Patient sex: M
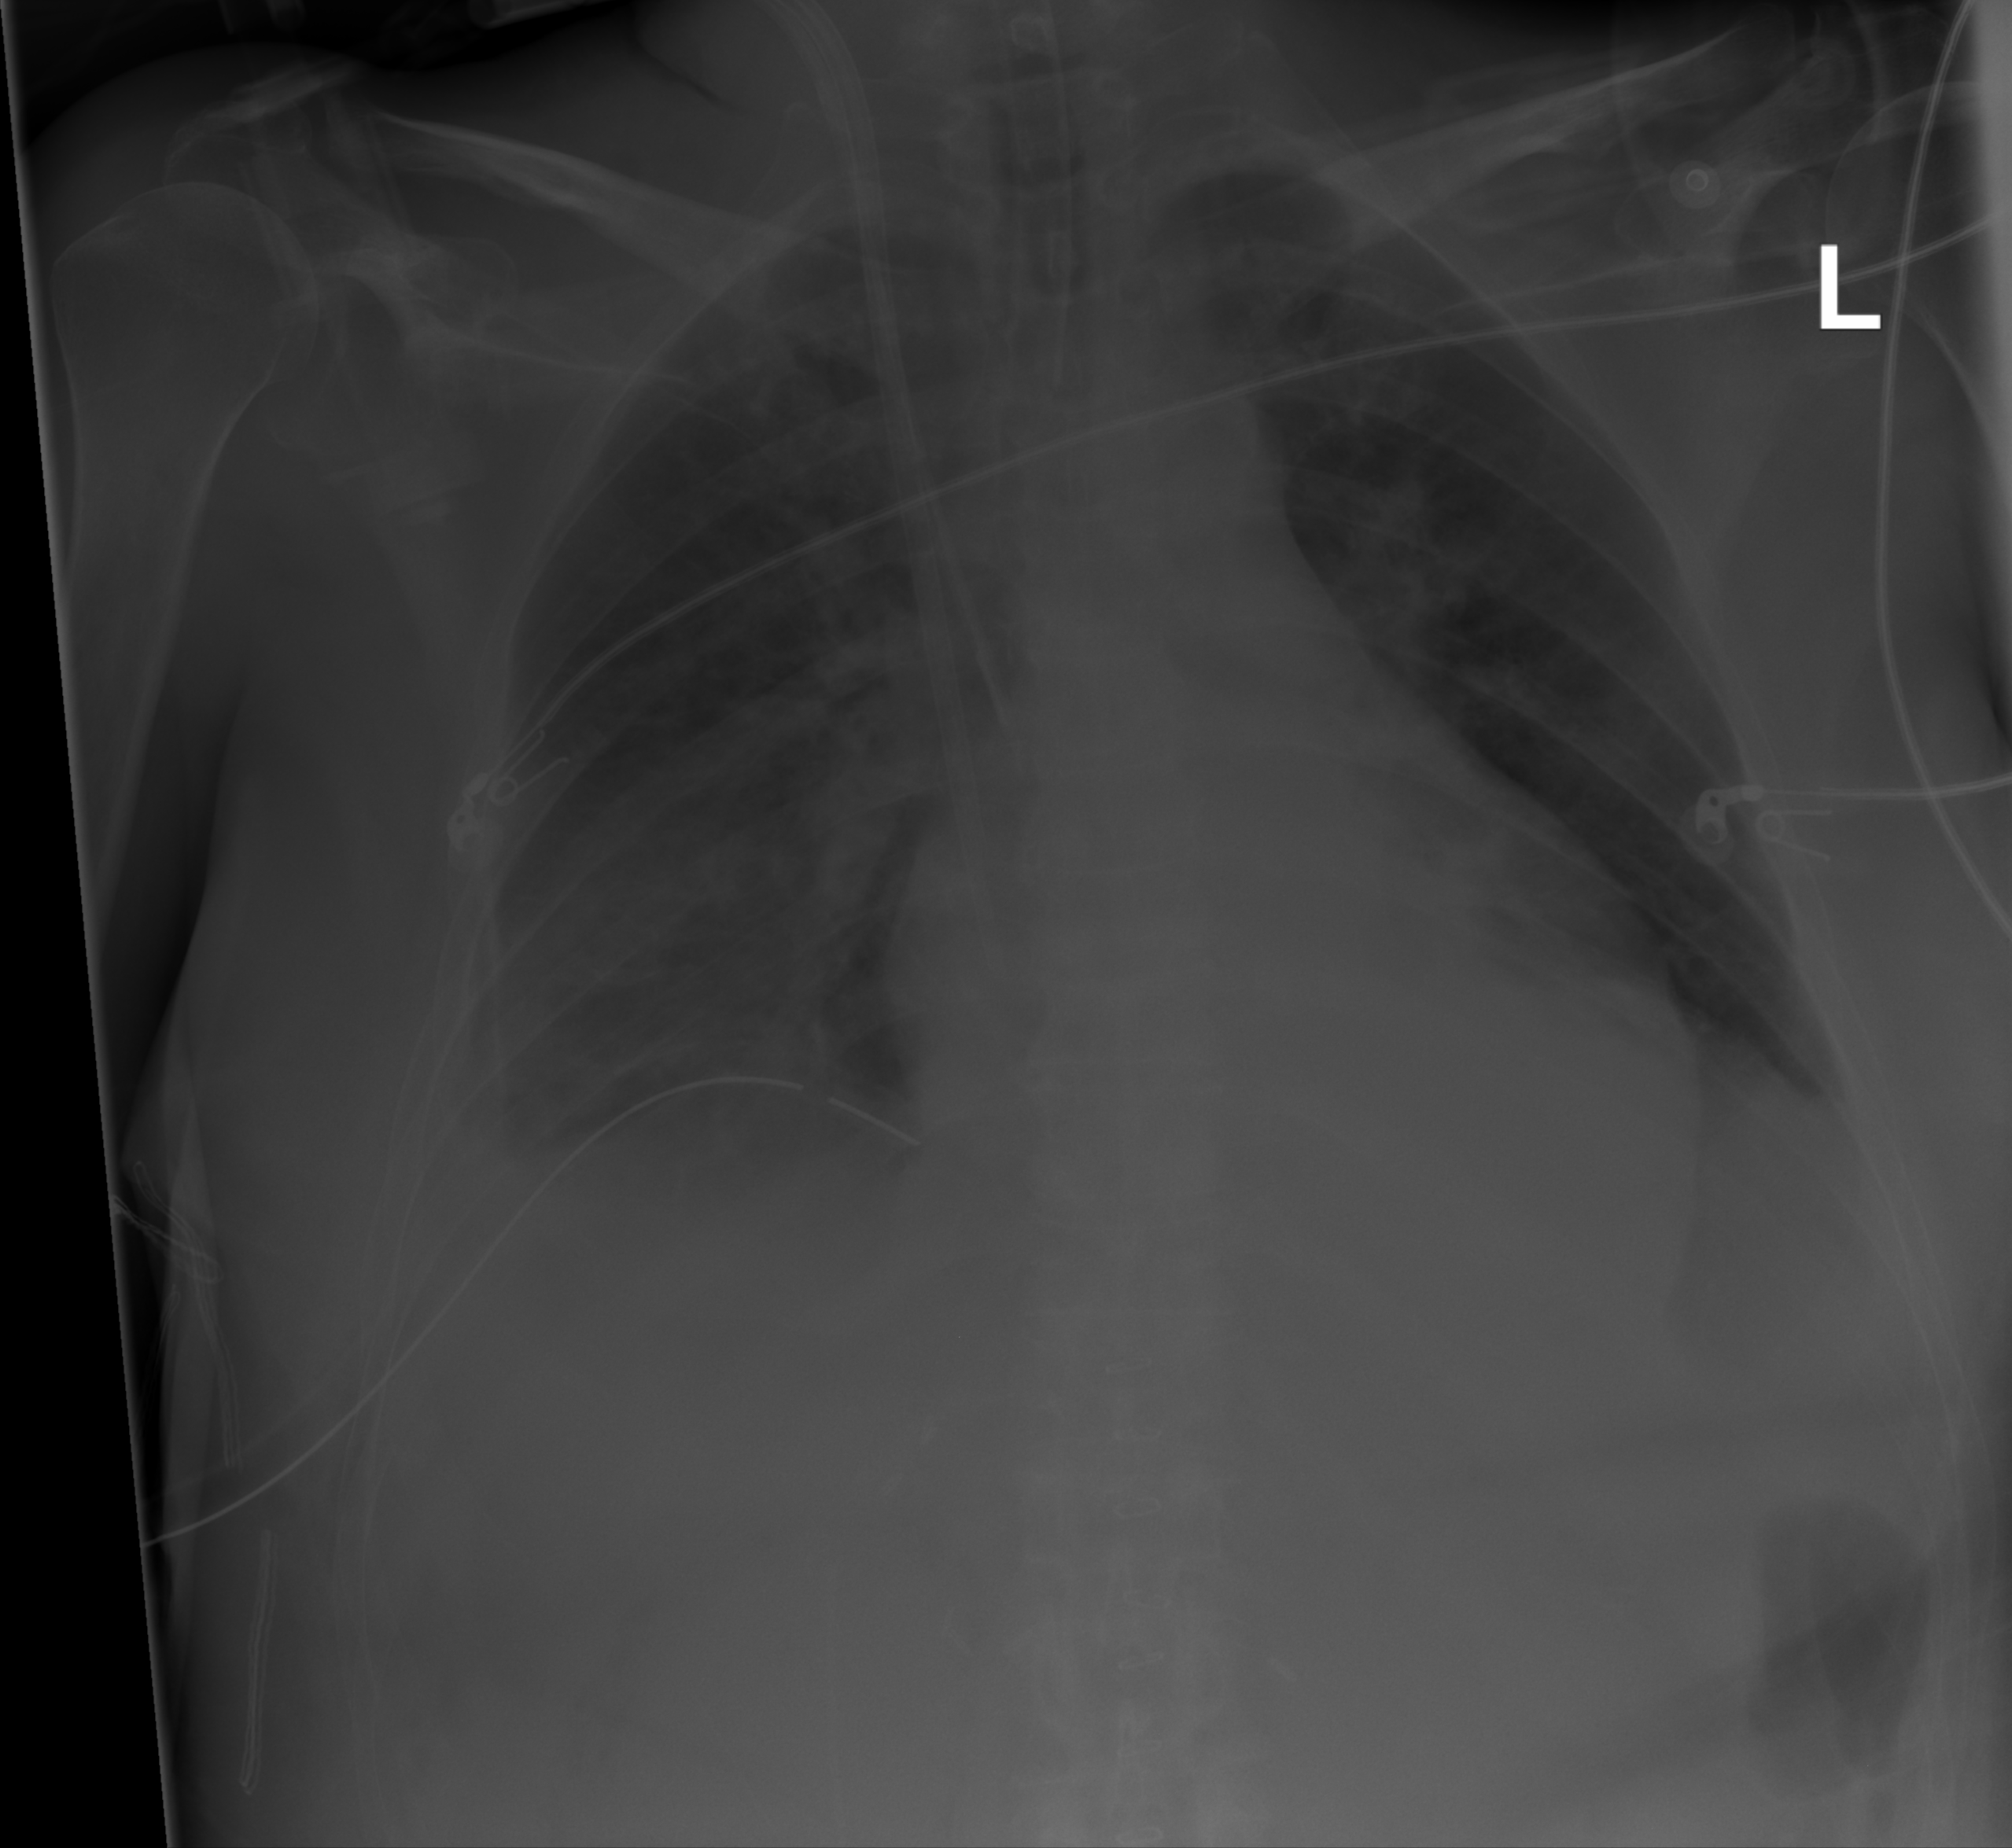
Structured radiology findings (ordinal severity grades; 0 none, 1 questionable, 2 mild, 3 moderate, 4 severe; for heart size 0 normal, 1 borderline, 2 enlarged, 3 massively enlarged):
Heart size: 2
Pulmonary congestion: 0
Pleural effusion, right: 3
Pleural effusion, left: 1
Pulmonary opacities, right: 0
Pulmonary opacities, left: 0
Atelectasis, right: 3
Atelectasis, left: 0